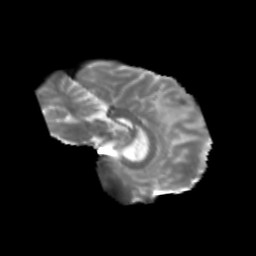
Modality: T2w
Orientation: sagittal
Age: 38
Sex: female
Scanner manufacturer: siemens
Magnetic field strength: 3 T
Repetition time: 1.8 s
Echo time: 0.07 s